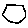
Label: hexagon